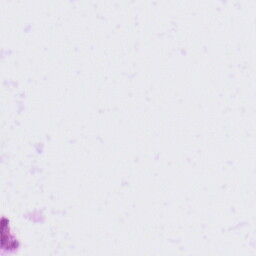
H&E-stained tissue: Tonsil